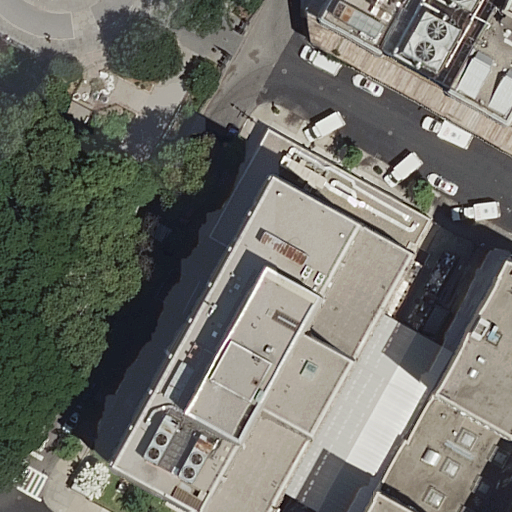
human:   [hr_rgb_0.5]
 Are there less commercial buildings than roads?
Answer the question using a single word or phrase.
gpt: yes

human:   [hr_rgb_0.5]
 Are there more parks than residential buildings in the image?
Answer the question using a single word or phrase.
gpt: no

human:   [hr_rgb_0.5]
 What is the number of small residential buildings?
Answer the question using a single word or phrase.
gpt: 1

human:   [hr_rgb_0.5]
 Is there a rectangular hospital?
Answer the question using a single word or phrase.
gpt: yes

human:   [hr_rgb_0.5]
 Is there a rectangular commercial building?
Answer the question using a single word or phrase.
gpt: no

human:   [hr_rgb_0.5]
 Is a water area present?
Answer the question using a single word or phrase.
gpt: no

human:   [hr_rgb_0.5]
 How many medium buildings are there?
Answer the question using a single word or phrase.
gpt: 1

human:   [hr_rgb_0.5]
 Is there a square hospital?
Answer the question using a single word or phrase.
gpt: no

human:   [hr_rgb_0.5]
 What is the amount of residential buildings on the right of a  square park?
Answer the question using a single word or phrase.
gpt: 0

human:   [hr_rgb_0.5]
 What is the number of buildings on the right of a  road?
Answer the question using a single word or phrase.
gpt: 4

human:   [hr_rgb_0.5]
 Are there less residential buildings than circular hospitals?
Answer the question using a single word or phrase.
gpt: no

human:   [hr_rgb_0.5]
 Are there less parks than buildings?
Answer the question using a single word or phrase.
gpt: yes

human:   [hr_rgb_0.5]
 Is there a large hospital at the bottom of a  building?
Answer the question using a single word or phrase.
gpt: no

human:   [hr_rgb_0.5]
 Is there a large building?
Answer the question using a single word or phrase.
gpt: yes

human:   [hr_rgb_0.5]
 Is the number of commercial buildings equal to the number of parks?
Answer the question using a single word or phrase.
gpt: no

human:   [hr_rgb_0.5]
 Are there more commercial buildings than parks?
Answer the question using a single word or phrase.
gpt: no

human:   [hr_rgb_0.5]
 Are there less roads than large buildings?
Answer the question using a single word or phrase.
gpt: no

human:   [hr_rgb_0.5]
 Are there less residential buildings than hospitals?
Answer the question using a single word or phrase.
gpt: no

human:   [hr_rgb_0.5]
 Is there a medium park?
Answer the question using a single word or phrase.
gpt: no

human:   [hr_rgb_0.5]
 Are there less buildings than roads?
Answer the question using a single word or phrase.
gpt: yes

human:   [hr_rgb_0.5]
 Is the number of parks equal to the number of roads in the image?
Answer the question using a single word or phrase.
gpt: no

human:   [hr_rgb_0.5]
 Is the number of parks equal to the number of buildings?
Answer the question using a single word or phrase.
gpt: no

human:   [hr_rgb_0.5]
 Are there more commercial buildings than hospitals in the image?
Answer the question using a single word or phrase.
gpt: no

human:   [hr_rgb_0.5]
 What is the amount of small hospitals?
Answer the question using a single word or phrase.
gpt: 0

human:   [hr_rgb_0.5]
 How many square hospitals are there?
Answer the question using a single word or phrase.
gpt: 0

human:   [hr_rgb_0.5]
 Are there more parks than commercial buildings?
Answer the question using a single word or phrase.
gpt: yes

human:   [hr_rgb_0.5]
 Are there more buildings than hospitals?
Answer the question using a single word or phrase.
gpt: yes

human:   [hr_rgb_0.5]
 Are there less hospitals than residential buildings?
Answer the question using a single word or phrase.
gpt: yes

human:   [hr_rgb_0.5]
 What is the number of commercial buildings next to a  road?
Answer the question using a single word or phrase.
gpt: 0

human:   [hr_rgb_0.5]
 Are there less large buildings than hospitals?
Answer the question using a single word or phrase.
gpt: no

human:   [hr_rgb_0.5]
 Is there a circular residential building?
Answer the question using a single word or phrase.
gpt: no

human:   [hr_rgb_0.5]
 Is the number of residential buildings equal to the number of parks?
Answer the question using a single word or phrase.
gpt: no

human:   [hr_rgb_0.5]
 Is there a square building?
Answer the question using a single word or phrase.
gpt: no

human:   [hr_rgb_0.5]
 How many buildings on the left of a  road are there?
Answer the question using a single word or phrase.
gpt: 2

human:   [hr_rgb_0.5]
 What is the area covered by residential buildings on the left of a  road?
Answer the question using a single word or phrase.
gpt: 21m2

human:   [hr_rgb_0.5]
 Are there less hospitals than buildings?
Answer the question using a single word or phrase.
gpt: yes